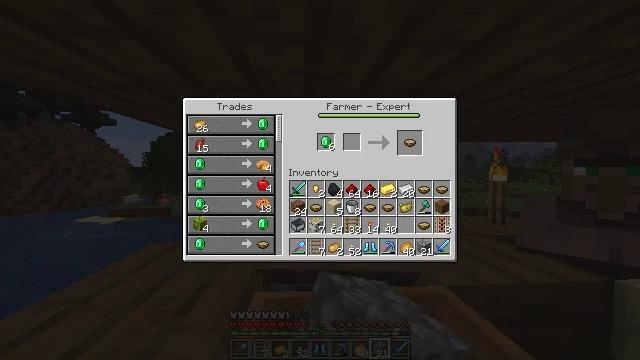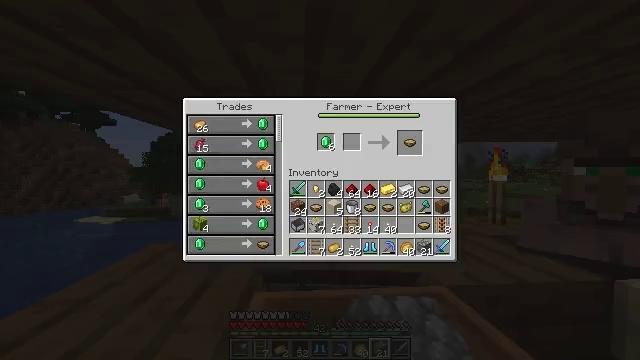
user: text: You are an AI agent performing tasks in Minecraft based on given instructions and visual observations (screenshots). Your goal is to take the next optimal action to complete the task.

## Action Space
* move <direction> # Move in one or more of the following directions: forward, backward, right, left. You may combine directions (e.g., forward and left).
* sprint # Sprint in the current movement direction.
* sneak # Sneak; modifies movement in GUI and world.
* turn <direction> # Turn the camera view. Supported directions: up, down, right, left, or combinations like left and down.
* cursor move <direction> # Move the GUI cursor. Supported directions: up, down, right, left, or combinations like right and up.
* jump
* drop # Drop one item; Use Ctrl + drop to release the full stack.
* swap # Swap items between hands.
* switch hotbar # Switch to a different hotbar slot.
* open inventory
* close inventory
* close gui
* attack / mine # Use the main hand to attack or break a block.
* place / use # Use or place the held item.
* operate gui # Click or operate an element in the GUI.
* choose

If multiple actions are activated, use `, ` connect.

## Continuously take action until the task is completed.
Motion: motion action
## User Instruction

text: Drop a spruce fence.
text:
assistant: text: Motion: no_op
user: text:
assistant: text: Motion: no_op